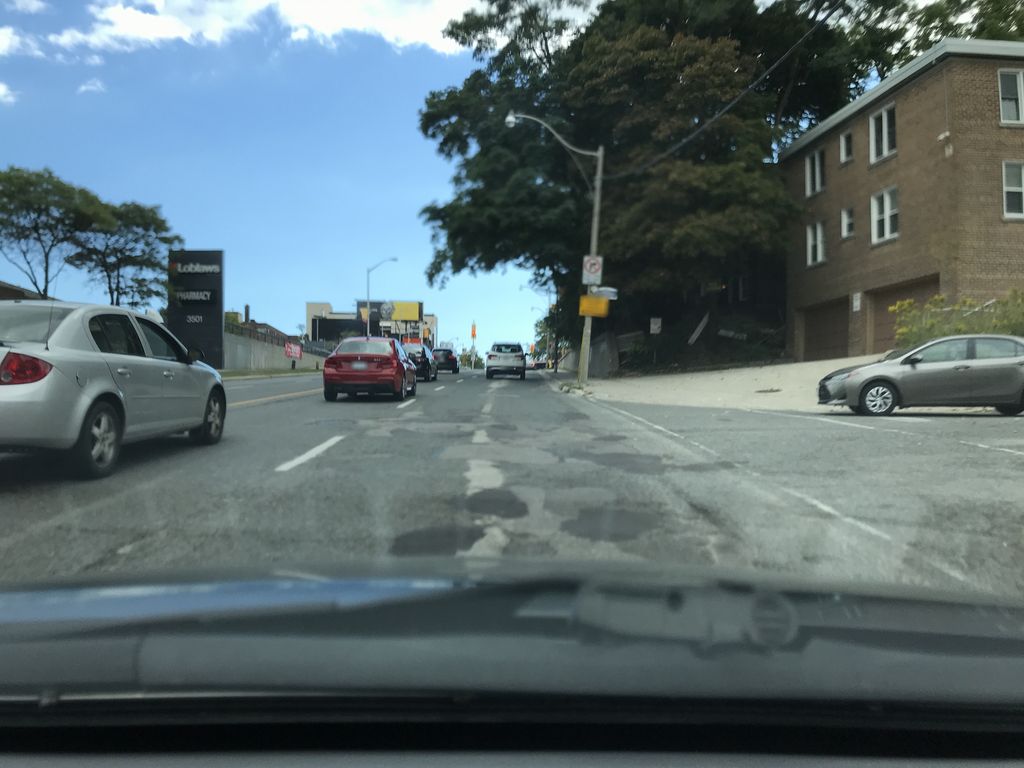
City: toronto